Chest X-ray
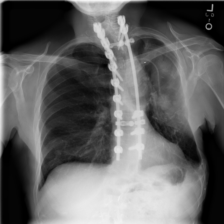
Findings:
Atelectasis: negative
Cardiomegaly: negative
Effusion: negative
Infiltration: negative
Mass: negative
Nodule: positive
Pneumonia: negative
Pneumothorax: negative
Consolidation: negative
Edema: negative
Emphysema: negative
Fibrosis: negative
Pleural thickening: positive
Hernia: negative